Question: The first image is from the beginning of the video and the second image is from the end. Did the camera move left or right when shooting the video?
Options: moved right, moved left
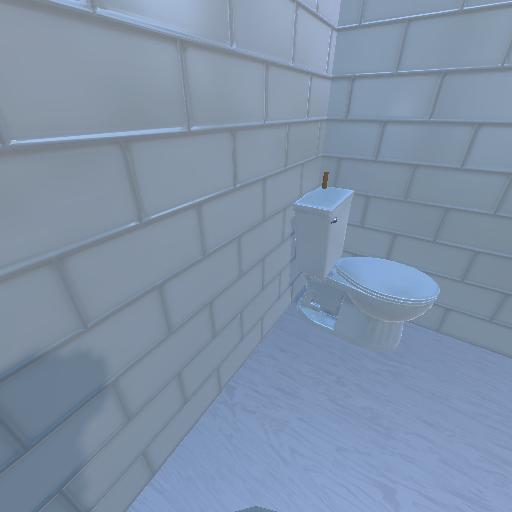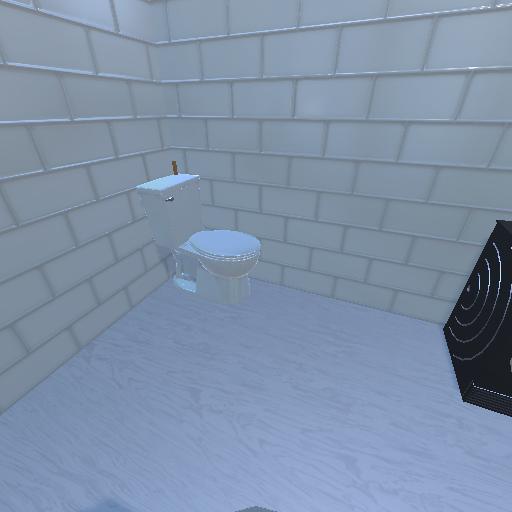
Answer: moved right